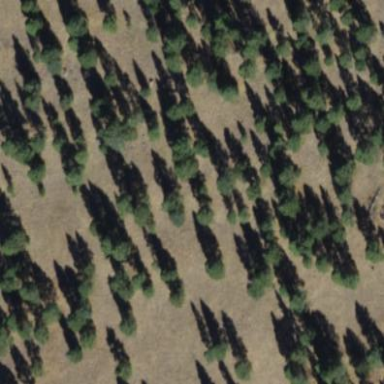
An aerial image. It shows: Evergreen woodland with needle-leaved trees.